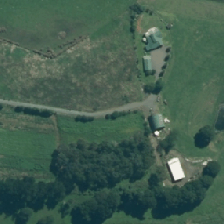
Land cover: shortrotation_cropland